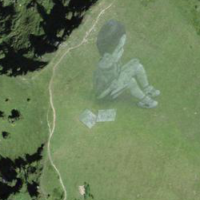
EUNIS habitat code: 23
Species observed at this site:
Campanula barbata
Dryas octopetala
Linum alpinum
Aquila chrysaetos
Corvus corax
Capra ibex